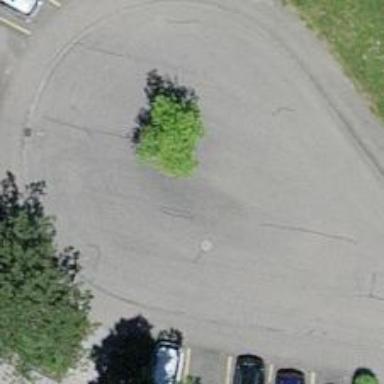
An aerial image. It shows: Turning circle on the road.